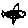
Label: fish